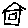
Label: house